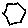
Label: hexagon